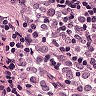
Metastatic tissue present: yes